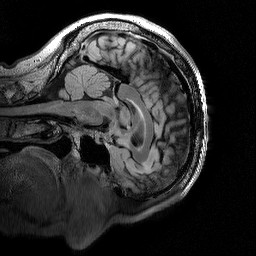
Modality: T2w
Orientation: sagittal
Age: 55
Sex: male
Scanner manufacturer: siemens
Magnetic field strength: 3 T
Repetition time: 5 s
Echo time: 0.386 s